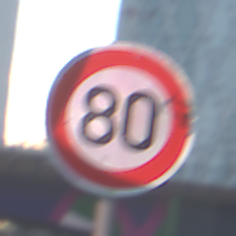
Verkehrszeichen: Geschwindigkeit80
Umgebung: Outdoor, Urban
Tageszeit: MorningAfternoon
Wetter: PartlyCloudy
Licht: Natural
Jahreszeit: NotSpecified
Kontrast: LowContrast